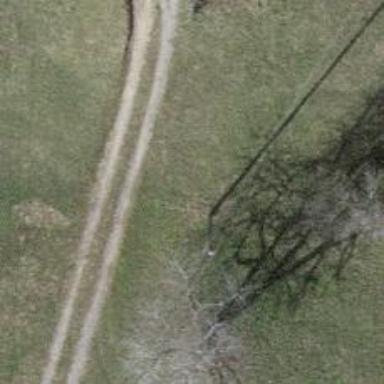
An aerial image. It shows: Power pole.